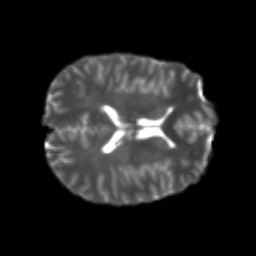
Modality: T2w
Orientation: axial
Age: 24
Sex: male
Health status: healthy
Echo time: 0.074 s